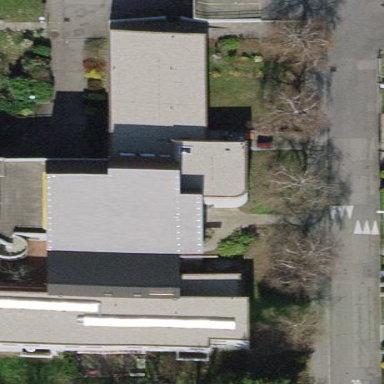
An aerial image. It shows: Industrial building with gabled roof.